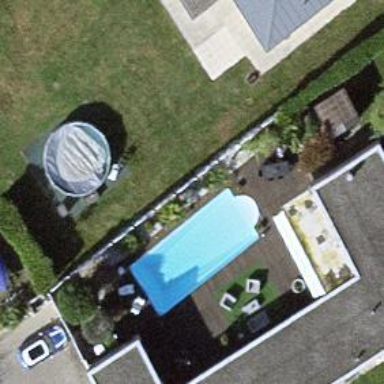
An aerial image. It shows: Swimming pool located in leisure land.